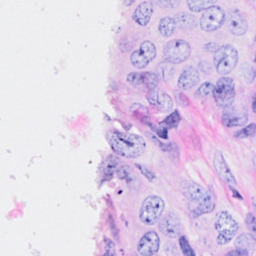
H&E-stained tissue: Breast